Question: Print a table of decimal equivalents of all proper fractions with denominators 2 through 14 inclusive with the numerator less than the denominator. Round the decimal to 5 places.
'''
import java.text.*;
public class Decimal
{
public static void main(String[] arg)
{
int d;
int n=1;
float Sum;
DecimalFormat Form = new DecimalFormat("0.00000");
for(d=2;d<=14;d++)
{
do
{
Sum= n/d;
System.out.println(n+"/"+d+" "+Form.format(Sum));// Problem here I assume,why is the sum always Zero????!!
n++;
}while(n!=d);
n=1;
}
}
}
'''

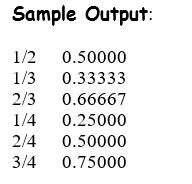
Answer: You are dividing an int by int; the result is an integer. You must cast one of the int to the double data type to get the correct result.
'''
Sum = (double)n/d;
'''